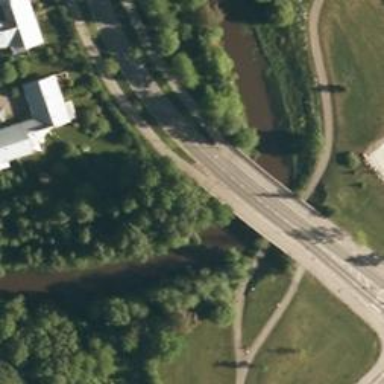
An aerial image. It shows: Bridge over cycleway track.